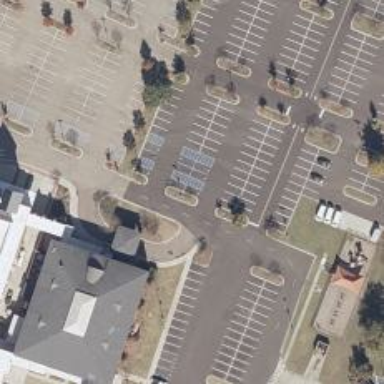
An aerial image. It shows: Parking space.